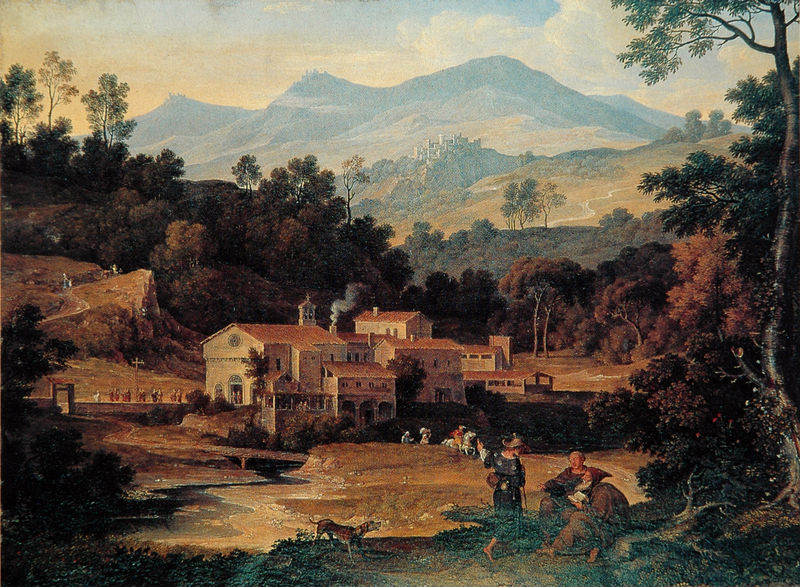
Titel: Das Kloster S. Francesco di Civitella
Künstler: Joseph Anton Koch
Standort: St. Petersburg
Institution: Staatliche Eremitage
Schlagwörter: baum, berg, blau, gemälde, gruppe, himmel, mann, schatten, wasser, wolken, bäume, fluss, grün, landschaft, menschen, ocker, stadt, braun, fenster, frau, hintergrund, licht, männer, weiss, anlage, gebäude, haus, hund, schloss, weg, wiese, malerei, bild, bach, feld, ferne, häuser, hügel, natur, brücke, gewässer, kirche, rauch, realismus, klassizismus, pflanzen, renaissance, tal, wald, anhöhe, kamin, pferd, reiter, spanien, ansicht, italien, süden, berge, gebirge, gipfel, hang, dorf, schornsteine, alm, herbst, hof, ausflug, idylle, rast, fabrik, bauer, tor, burg, glockenturm, kloster, kreuz, flussbett, villa, glocke, anwesen, gut, gemeinde, messe, gehöft, mönche, prozession, zentrum, kutten, personengruppe, manufaktur, arkadien, belebt, städtchen, hirte, hirten, rennaissance, bau, beg, kirce, sturm und drang, weiler, pilger, einsiedler, bilck, hügelketten, sfumante, waaser, jagthund, t, bvaum, rfealismus, vorderfrund